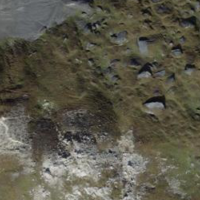
EUNIS habitat code: 26
Species observed at this site:
Cupido minimus
Ichthyosaura alpestris
Gymnadenia rhellicani